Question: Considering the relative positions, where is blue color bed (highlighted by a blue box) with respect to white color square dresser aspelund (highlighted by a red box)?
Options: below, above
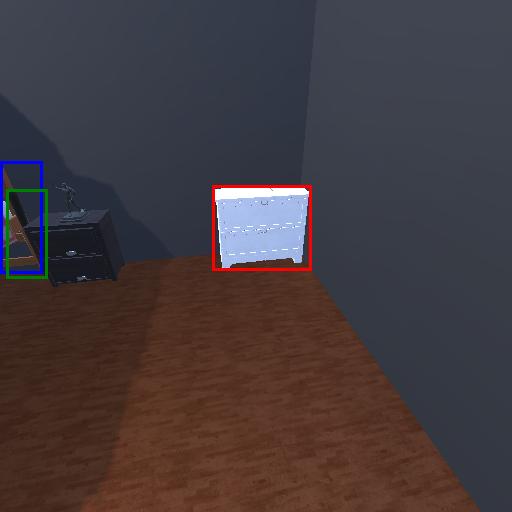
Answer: below